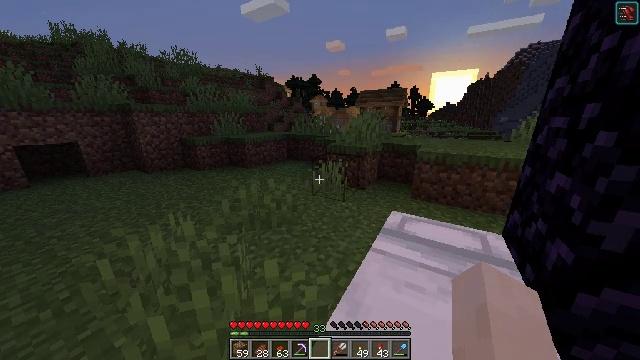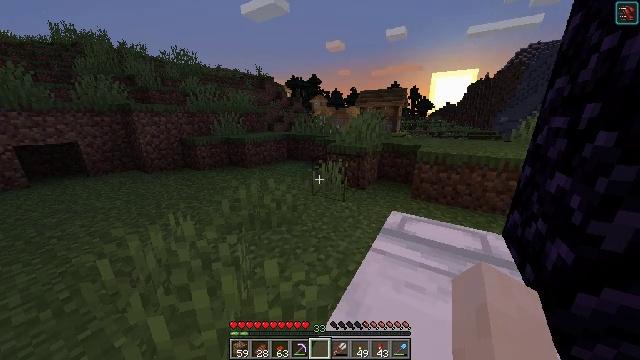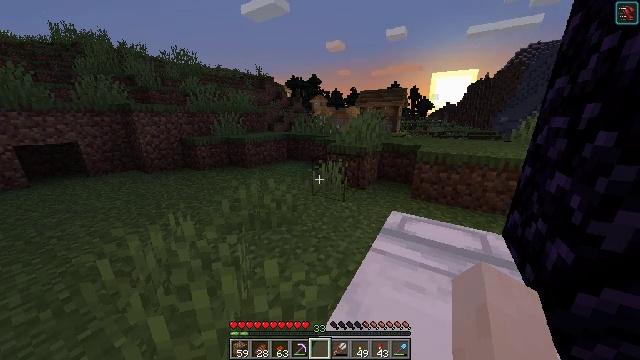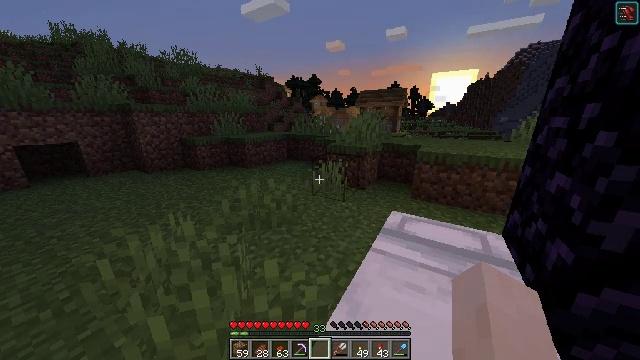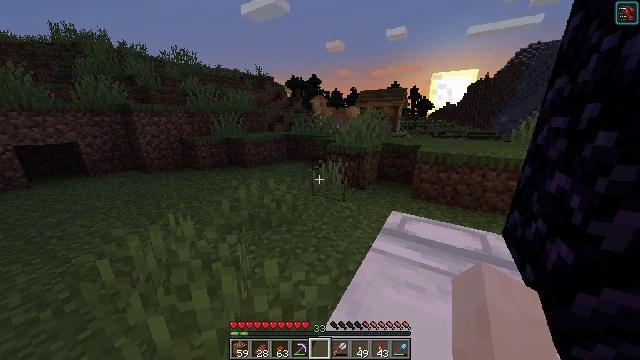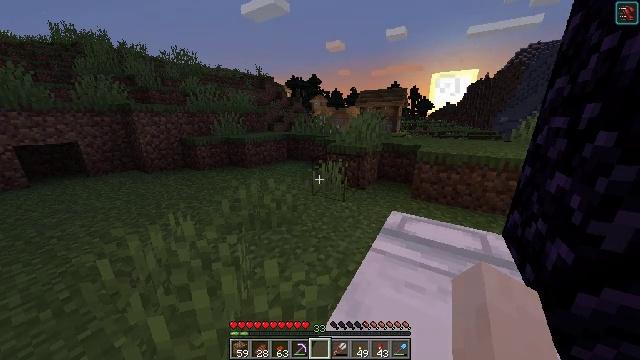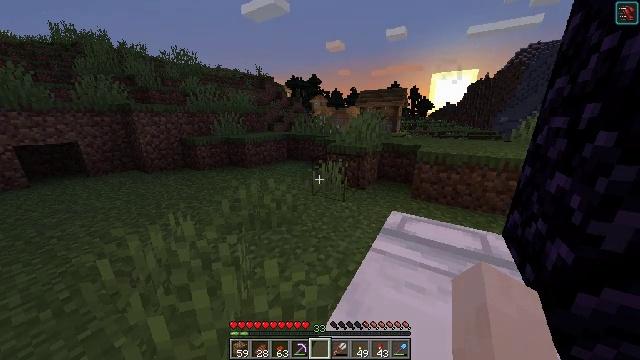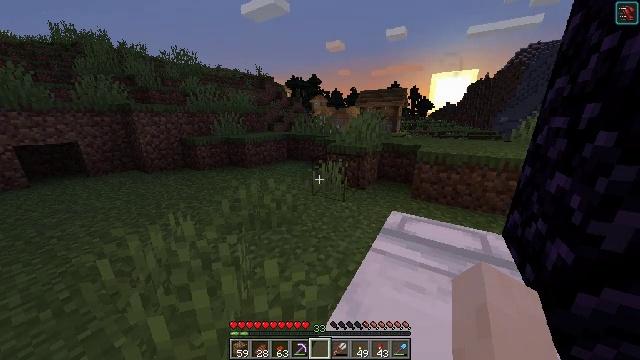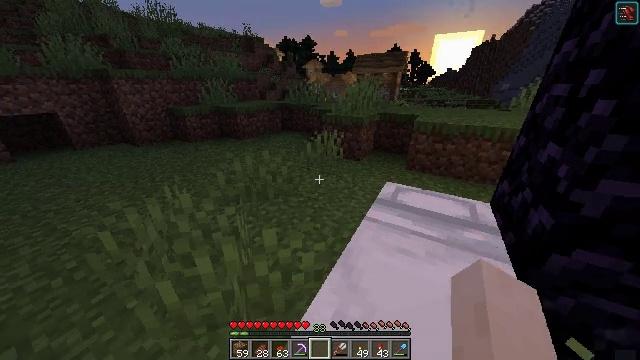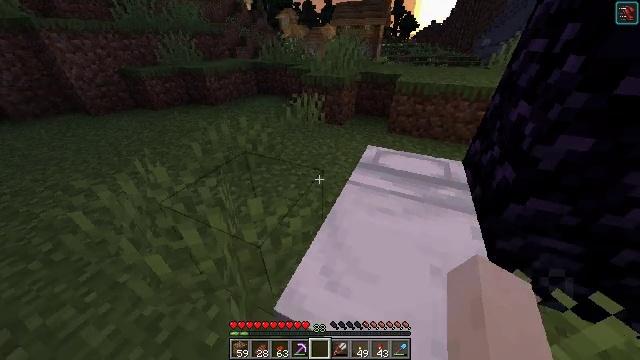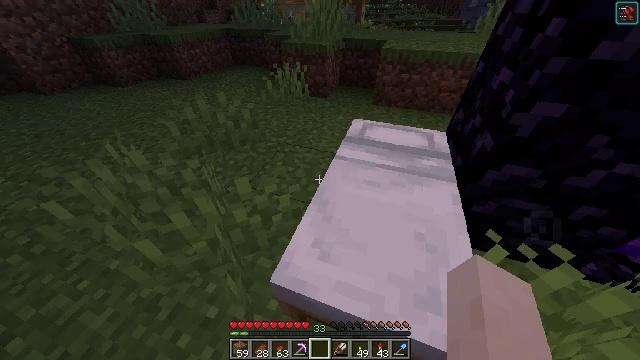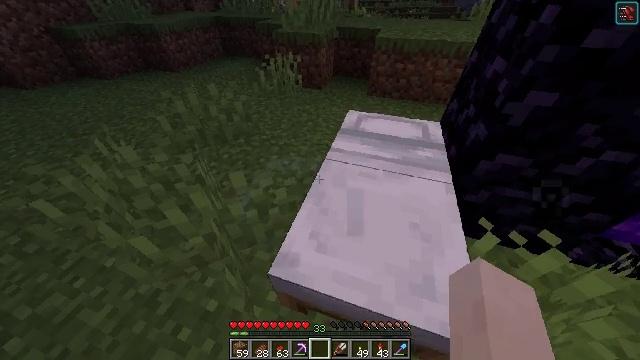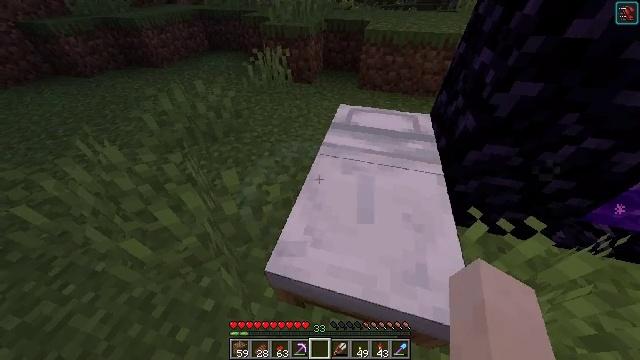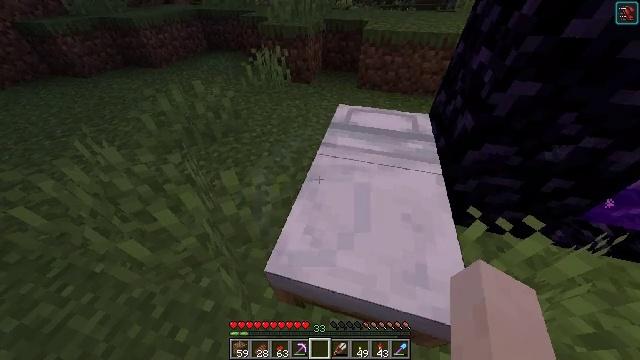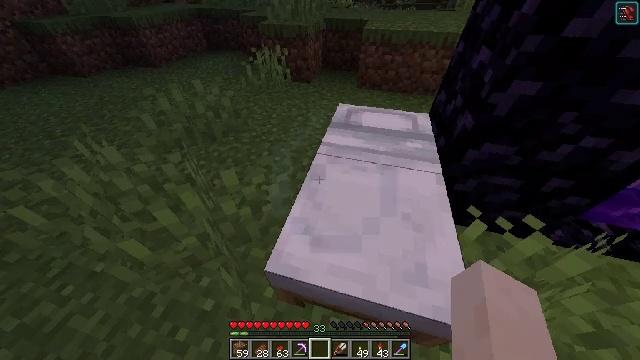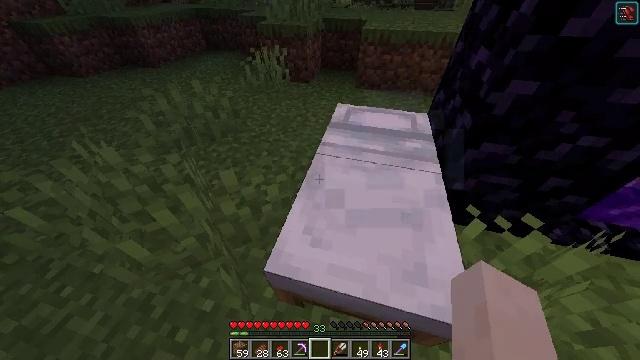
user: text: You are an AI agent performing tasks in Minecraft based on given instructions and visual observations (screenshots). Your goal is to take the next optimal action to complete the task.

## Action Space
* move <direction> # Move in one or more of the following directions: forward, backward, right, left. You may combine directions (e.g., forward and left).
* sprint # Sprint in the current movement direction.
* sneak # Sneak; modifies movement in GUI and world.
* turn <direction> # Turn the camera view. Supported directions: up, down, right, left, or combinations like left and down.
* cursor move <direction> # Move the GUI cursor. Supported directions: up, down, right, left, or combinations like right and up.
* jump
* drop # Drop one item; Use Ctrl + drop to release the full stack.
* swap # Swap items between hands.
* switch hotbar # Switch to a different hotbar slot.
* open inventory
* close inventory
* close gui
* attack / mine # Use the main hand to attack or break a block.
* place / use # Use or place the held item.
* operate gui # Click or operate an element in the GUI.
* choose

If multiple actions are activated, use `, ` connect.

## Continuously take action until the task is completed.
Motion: motion action
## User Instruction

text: Open the crafting table to make a honeycomb block with honeycombs.
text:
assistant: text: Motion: no_op
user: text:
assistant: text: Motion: no_op
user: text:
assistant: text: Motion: no_op
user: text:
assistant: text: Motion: no_op
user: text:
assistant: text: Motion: no_op
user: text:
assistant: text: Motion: no_op
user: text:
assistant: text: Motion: no_op
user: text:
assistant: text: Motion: turn right and down
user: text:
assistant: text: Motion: turn right and down
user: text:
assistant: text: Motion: turn right and down
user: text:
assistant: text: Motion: turn right and down
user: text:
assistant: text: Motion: turn right and down
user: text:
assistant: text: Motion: no_op
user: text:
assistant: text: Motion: use / place
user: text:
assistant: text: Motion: use / place
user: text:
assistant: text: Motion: use / place
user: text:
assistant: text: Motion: no_op
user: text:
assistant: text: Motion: no_op
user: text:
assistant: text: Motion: no_op
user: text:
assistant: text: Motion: no_op
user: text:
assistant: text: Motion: no_op
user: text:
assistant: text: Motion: no_op
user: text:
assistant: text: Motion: no_op
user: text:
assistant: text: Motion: no_op
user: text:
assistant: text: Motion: no_op
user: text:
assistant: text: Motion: no_op
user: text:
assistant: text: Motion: no_op
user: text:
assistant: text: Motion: no_op
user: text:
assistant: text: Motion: turn right and down
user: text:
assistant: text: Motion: turn right